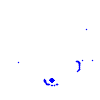
Particle: pion